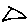
Label: triangle